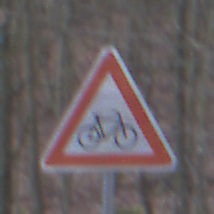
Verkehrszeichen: RadverkehrLinks
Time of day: MorningAfternoon
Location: Outdoor (Nature)
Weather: Overcast
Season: Winter
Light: Natural